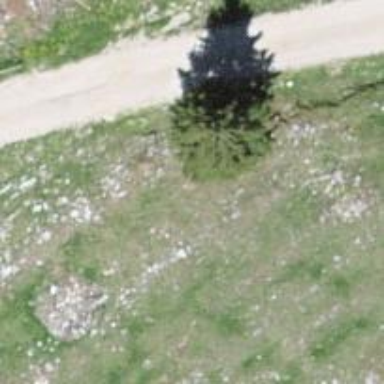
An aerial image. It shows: Needle-leaved tree in natural setting.